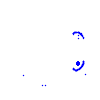
Particle: proton